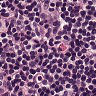
Metastatic tissue present: yes